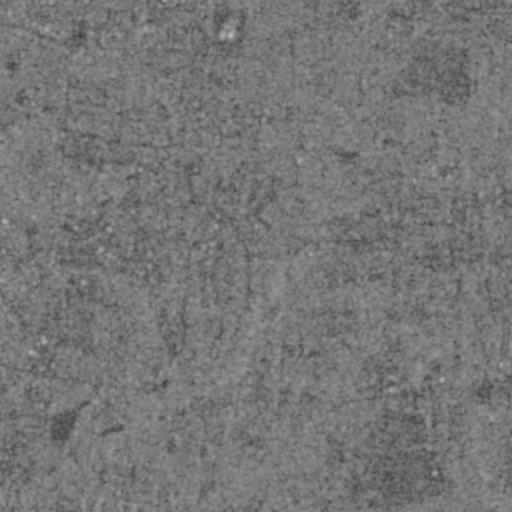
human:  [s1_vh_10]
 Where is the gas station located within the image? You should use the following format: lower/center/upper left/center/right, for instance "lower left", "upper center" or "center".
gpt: The gas station is located in the lower right of the image.
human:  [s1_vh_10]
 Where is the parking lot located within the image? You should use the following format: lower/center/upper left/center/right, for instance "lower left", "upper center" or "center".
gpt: The parking lot is located in the lower right of the image.
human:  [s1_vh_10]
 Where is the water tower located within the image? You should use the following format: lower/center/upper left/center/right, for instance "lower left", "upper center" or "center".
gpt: The water tower is located in the upper left of the image.
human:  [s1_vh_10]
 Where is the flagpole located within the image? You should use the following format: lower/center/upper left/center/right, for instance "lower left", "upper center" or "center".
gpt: The flagpole is located in the lower right of the image.
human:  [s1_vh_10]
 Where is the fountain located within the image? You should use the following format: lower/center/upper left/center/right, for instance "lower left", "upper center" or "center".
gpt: The fountain is located in the lower left of the image.
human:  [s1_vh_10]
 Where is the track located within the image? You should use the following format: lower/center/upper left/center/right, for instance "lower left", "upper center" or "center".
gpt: There is no track in the image.

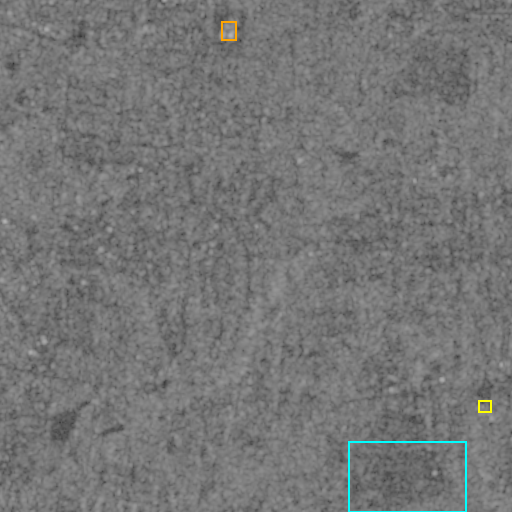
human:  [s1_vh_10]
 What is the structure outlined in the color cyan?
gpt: The structure outlined in cyan is a park.
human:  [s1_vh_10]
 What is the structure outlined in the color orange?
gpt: The structure outlined in orange is a building.
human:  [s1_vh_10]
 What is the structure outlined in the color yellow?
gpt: The structure outlined in yellow is a building.
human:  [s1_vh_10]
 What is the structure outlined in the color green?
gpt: There is no green outline.